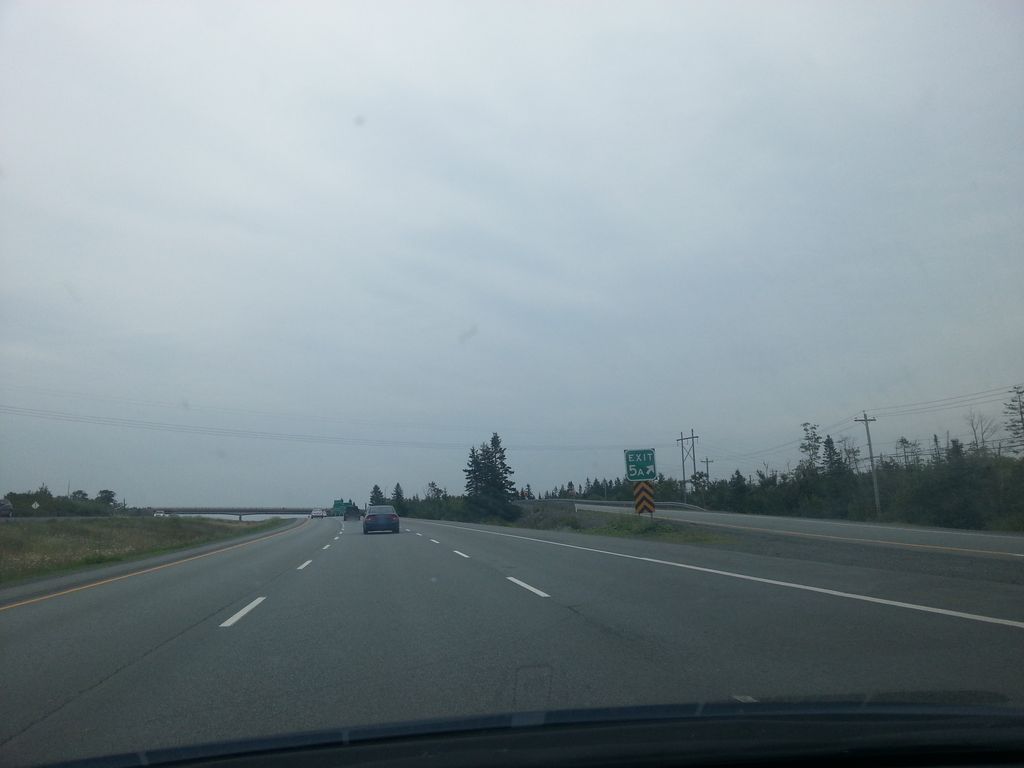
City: halifax